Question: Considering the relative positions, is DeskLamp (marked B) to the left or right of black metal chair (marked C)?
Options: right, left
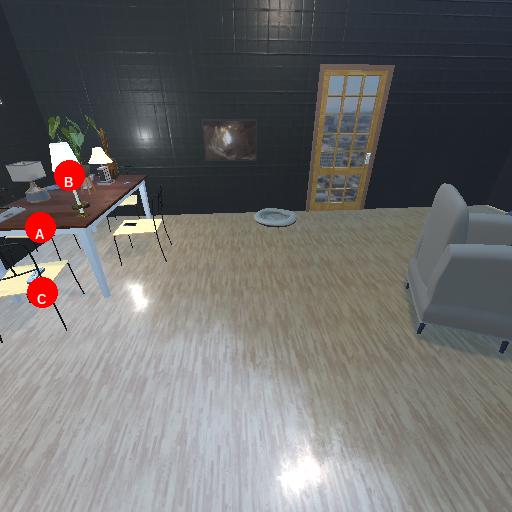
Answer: right